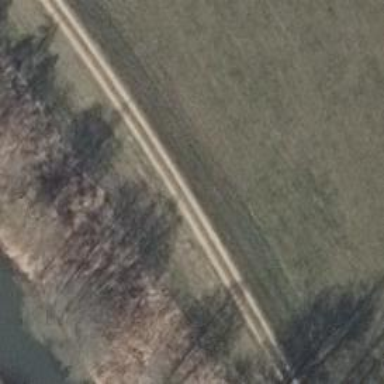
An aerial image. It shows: Compacted track road with grade3 tracktype.